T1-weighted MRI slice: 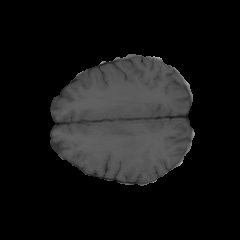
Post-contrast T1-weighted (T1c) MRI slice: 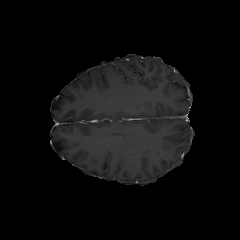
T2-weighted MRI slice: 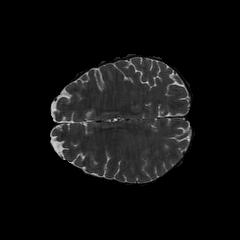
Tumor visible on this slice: no